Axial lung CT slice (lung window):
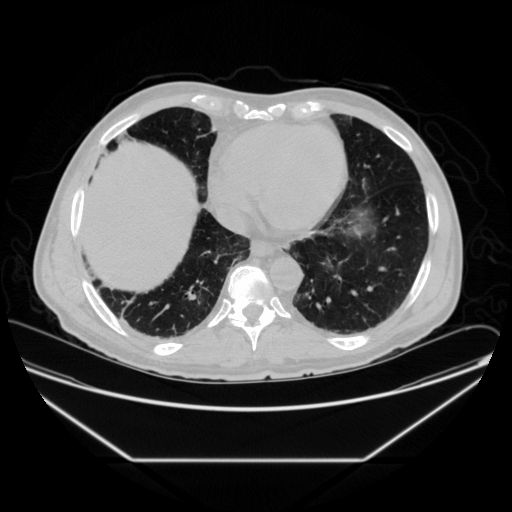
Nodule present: no